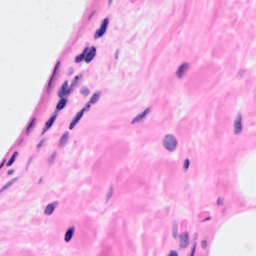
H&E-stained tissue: Breast